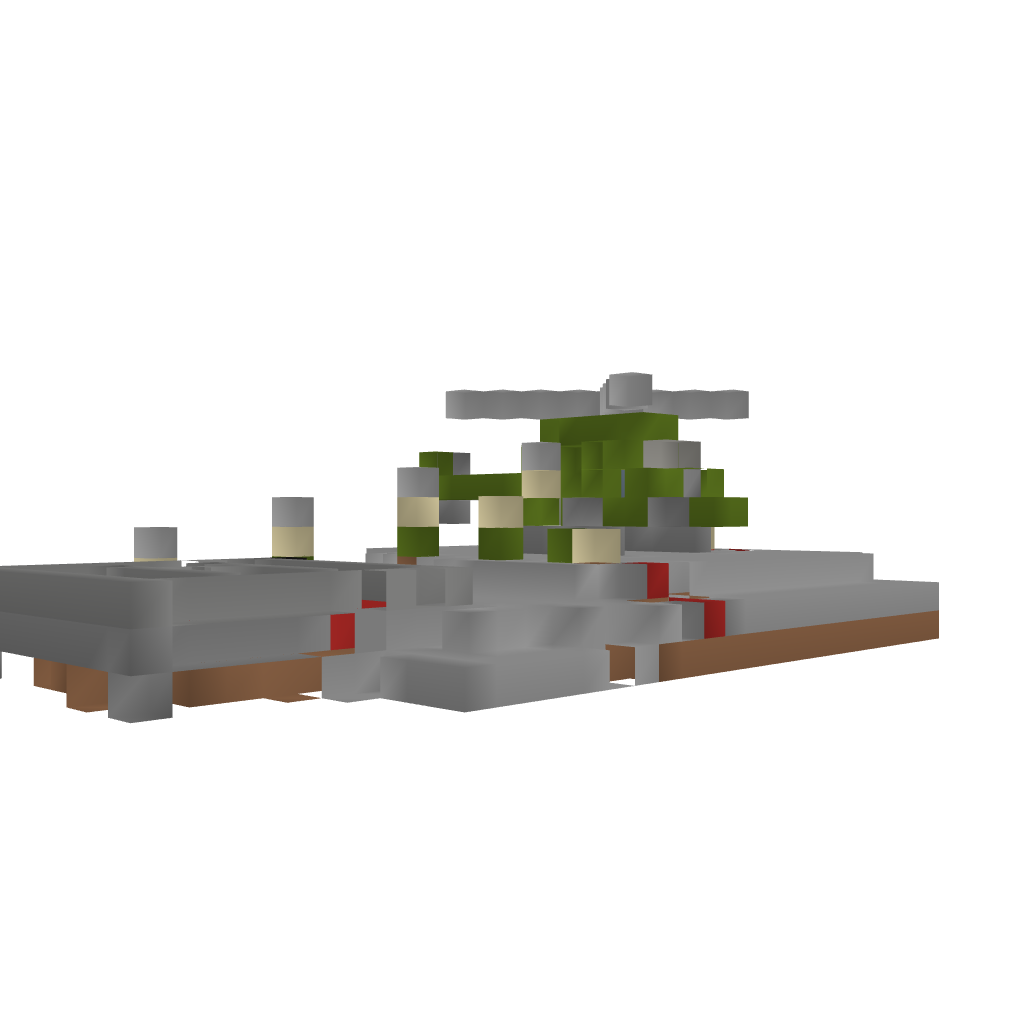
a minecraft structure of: Chopper Scene